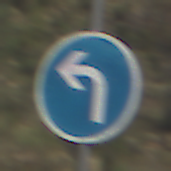
Verkehrszeichen: VorgeschriebeneFahrtrichtungLinks
Umgebung: Outdoor, Nature
Tageszeit: Midday
Wetter: PartlyCloudy
Licht: Natural
Jahreszeit: Autumn
Kontrast: HighContrast